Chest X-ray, AP view. Patient: 40 years old, sex F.
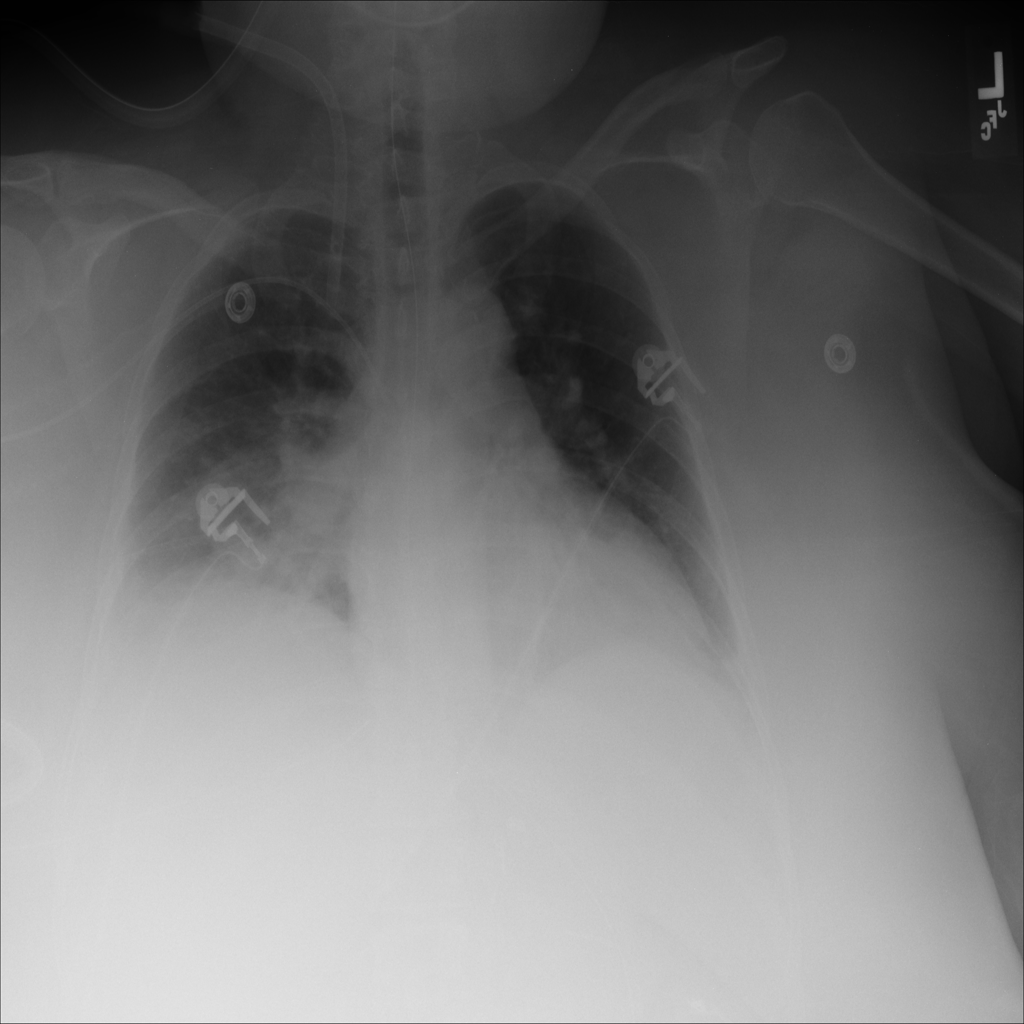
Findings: Infiltration